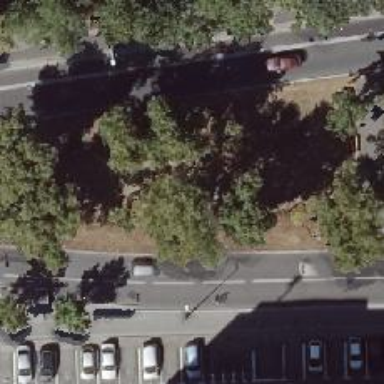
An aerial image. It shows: Leafless deciduous tree in avenue setting.